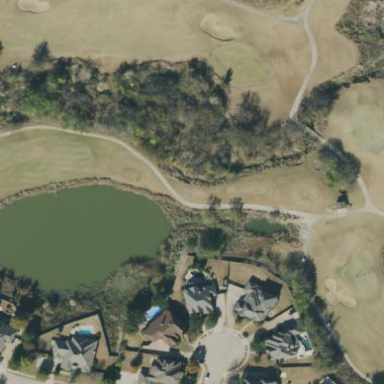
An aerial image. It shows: Scenic view of water hazard on golf course. The natural water feature adds beauty to the landscape.